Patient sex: M
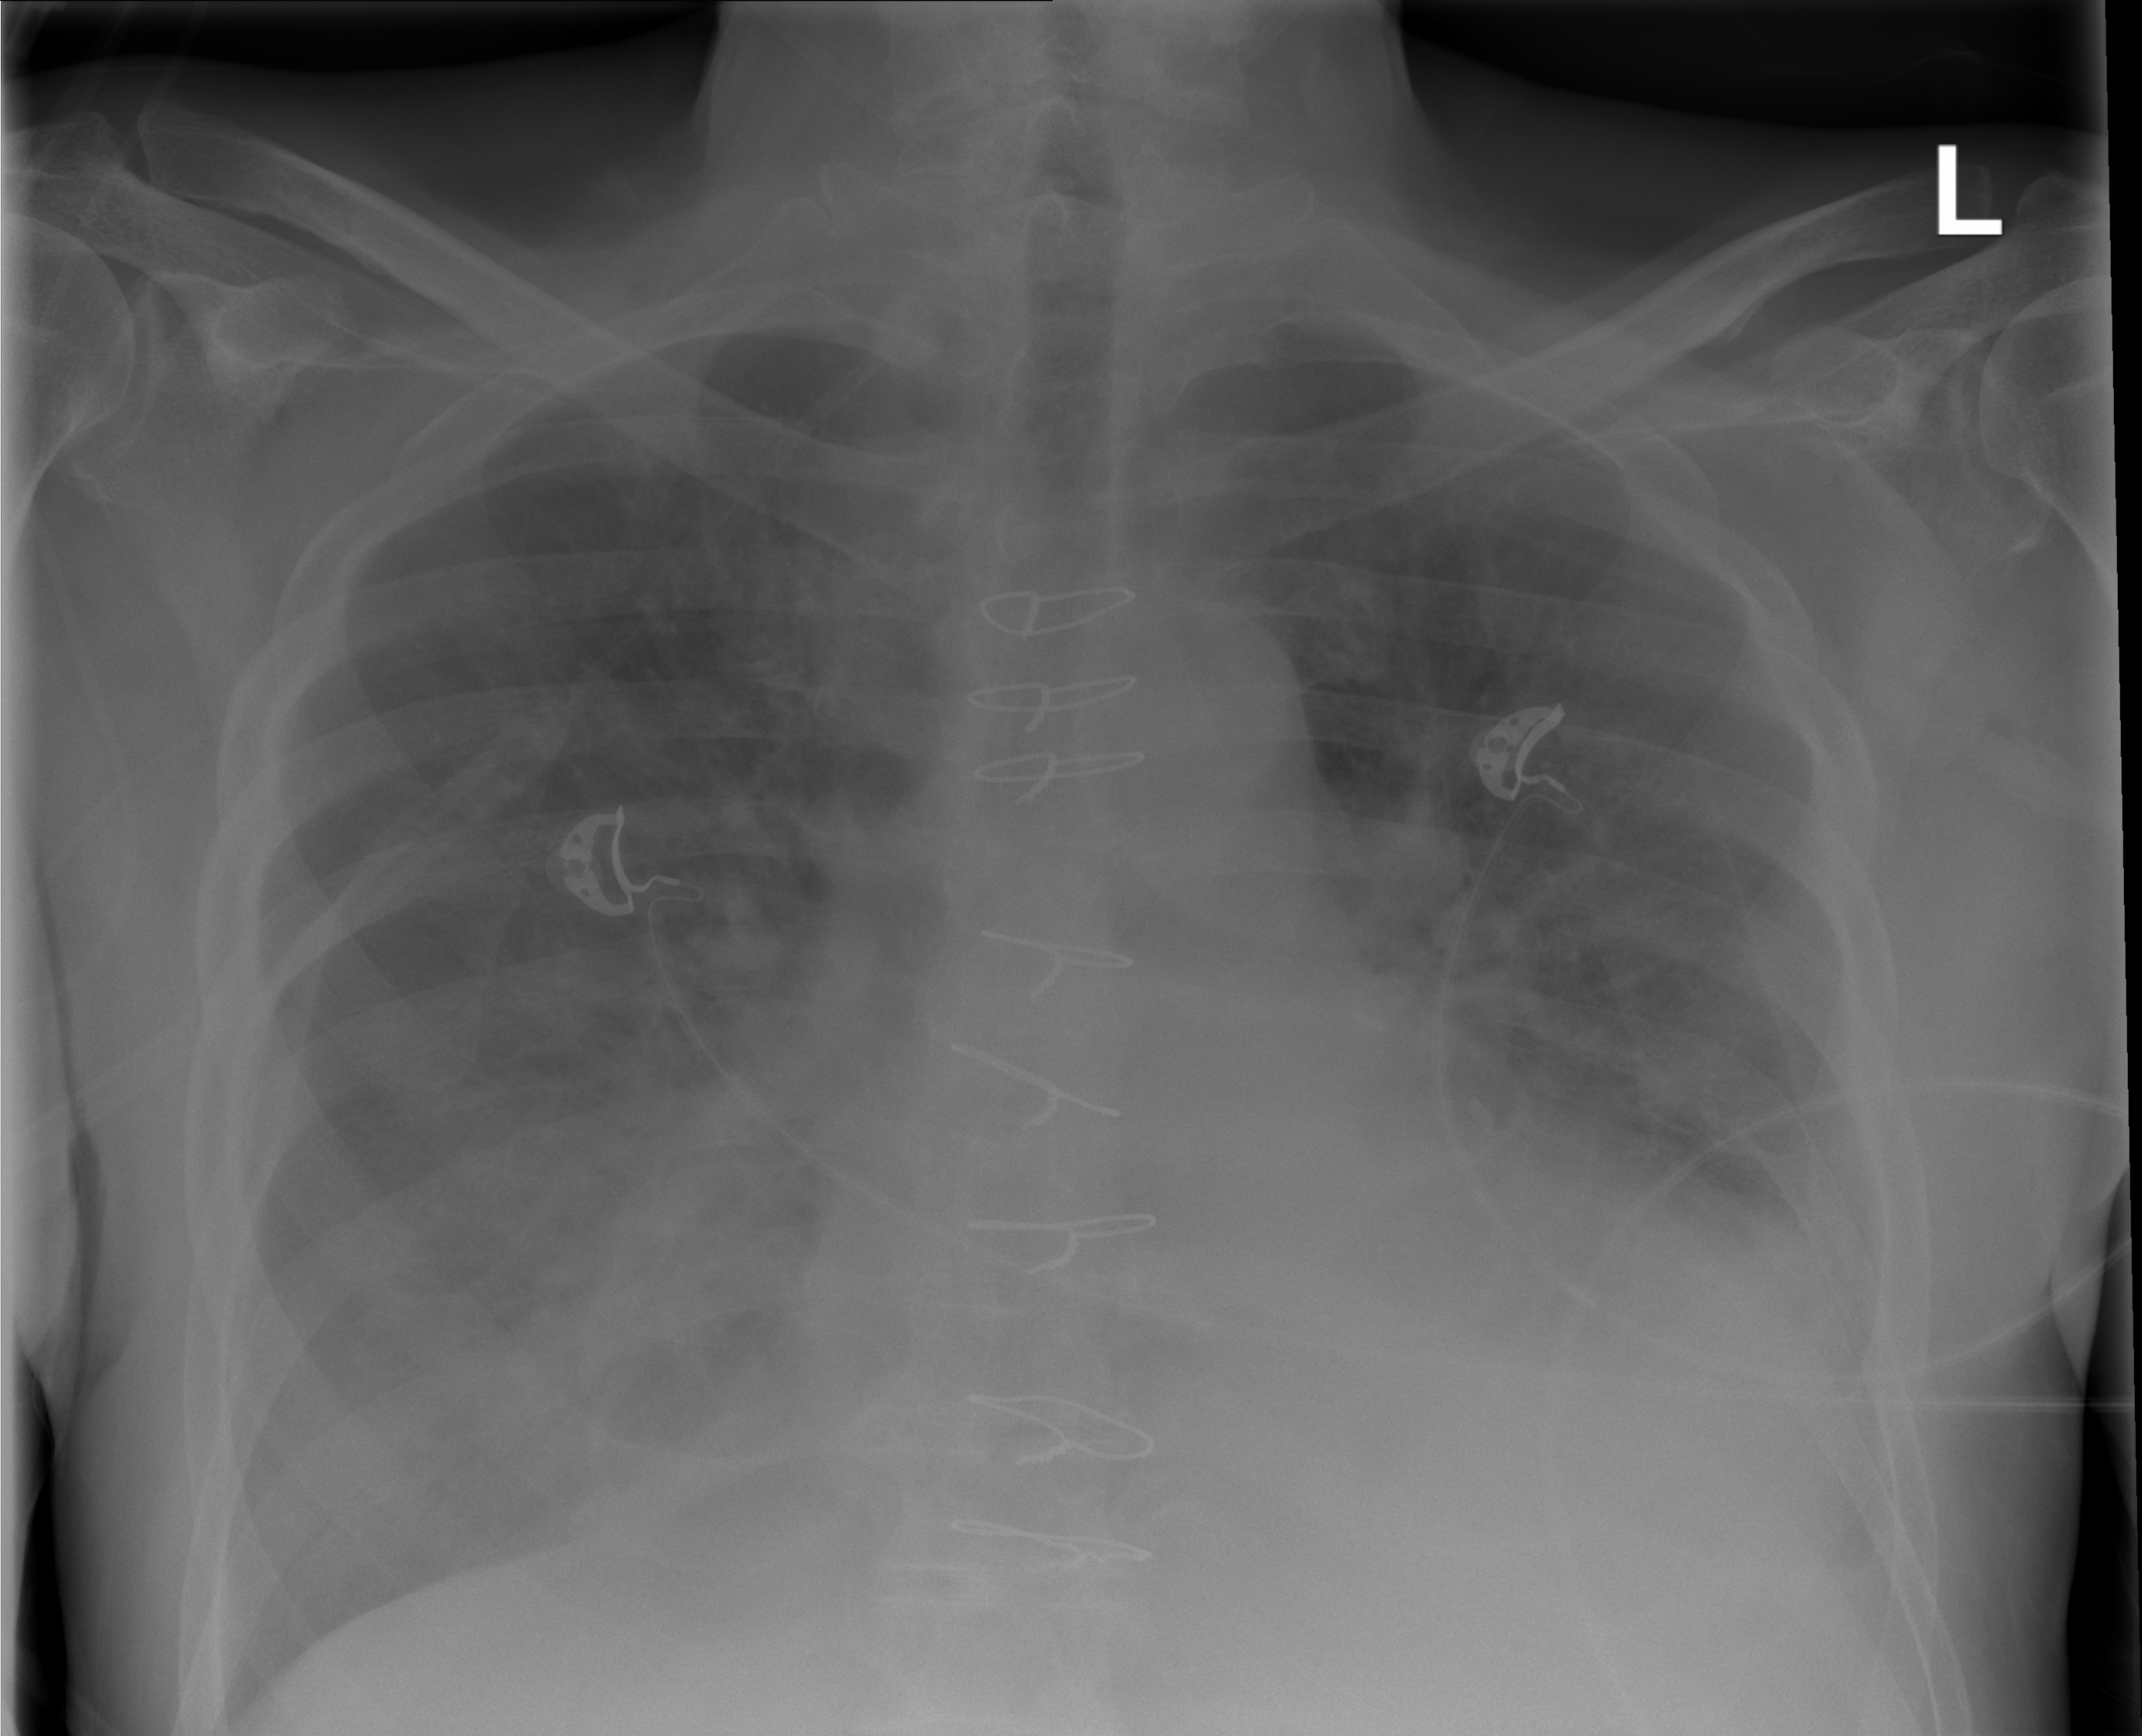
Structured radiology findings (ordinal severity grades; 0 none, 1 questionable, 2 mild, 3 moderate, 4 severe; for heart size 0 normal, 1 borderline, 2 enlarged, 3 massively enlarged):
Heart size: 2
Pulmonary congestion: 3
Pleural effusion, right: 0
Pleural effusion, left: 2
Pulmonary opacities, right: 3
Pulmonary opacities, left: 2
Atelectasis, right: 2
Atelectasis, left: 2